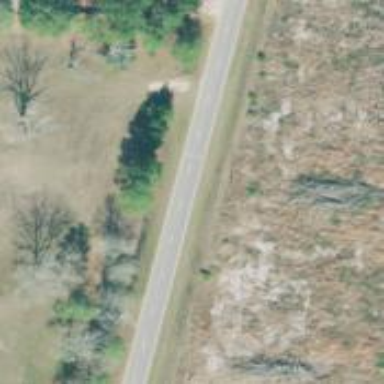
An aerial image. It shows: Tertiary road.